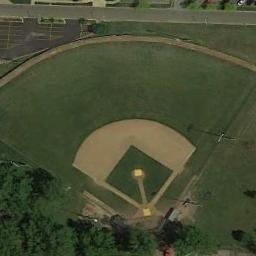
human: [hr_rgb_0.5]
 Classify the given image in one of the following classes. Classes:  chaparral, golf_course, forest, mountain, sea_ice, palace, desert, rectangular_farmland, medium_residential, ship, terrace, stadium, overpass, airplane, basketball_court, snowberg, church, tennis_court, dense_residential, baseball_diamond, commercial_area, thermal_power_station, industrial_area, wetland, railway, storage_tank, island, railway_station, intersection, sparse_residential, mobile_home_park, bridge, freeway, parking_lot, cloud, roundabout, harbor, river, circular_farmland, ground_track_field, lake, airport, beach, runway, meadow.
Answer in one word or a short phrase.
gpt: baseball_diamond